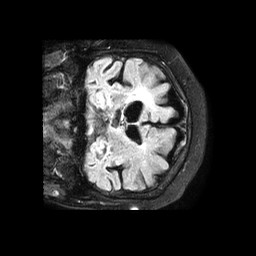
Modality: FLAIR
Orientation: coronal
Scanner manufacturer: philips
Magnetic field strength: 1.5 T
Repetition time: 6 s
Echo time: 0.1025 s